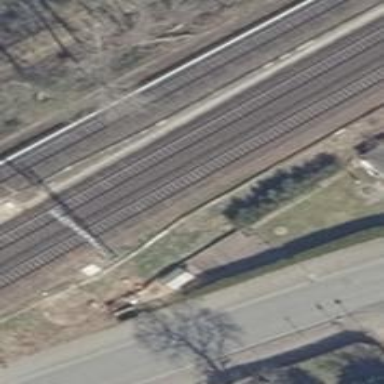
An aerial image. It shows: Railway signal.